Question: I can't solve a problem ... And asking this question for second time.
I want to describe my problem: I write class MiniBrowser inherit from UIViewController
'''
@interface MiniBrowser : UIViewController <UIWebViewDelegate>{
IBOutlet UIWebView *webView;
}
@property(nonatomic,retain) IBOutlet UIWebView *webView;
@end
'''
How you can see in this class I have a webViwe in witch I want to show some html code.

Now I want to but I can't !!! I Read <URL> article and test in this way but nothing happen !!! I am trying to catch touchesBegan event but it's never called !!! Who have any suggestion or any example of code please help me !!!
Thanks for answering this question !!!
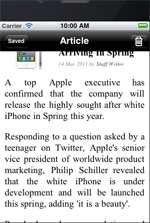
Answer: OK !!! I have done all !!! <URL> Article is perfect !!! If you have same problem and cant solve it write here if I can I will answer your questions !!! But in this Article you can find All only you must read carefully !!! And Read Comments they are very use-full for doing this !!! Have a luck !!!